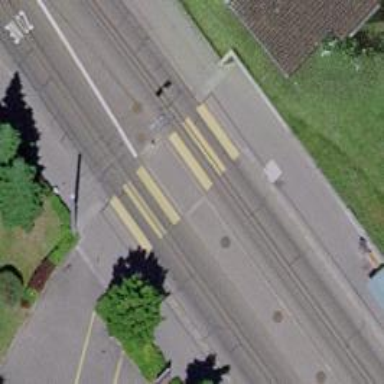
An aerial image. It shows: Bus stop with tram services. This public transport stop includes tram services and is located at tram stop on the railway.